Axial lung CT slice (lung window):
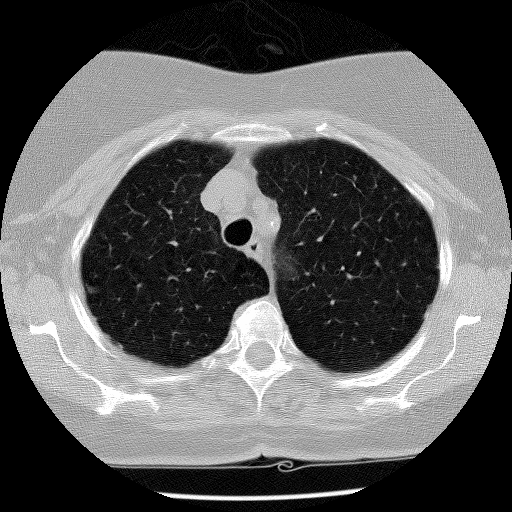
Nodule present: yes
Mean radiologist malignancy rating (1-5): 2